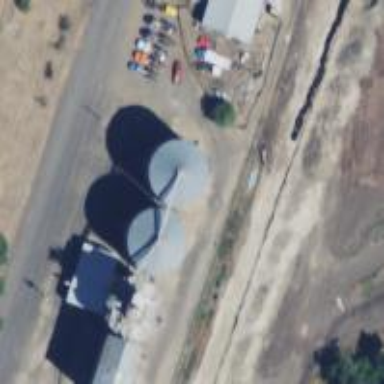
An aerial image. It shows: Silo.